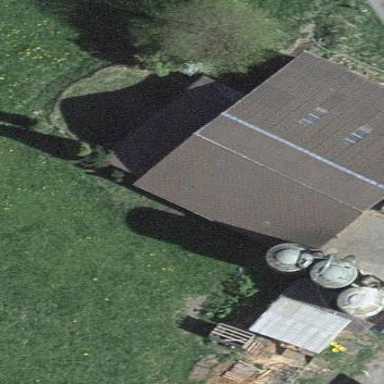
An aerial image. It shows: Sty building.